Field crop: tomato
Growth stage: 2
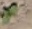
Species: solanum